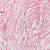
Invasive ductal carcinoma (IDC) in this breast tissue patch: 0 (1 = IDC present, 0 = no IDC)